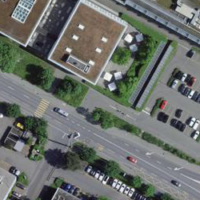
EUNIS habitat code: 54
Species observed at this site:
Corvus corone
Acer campestre
Salvia pratensis
Sturnus vulgaris
Erithacus rubecula
Parus major
Pica pica
Phoenicurus ochruros
Passer domesticus
Buteo buteo
Accipiter nisus
Turdus merula